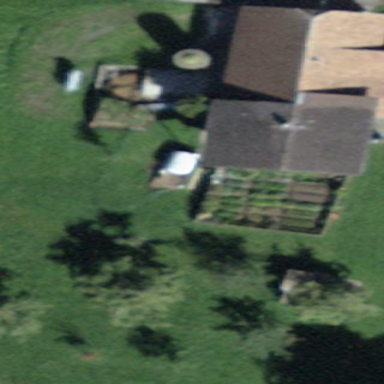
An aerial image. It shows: Farm building.